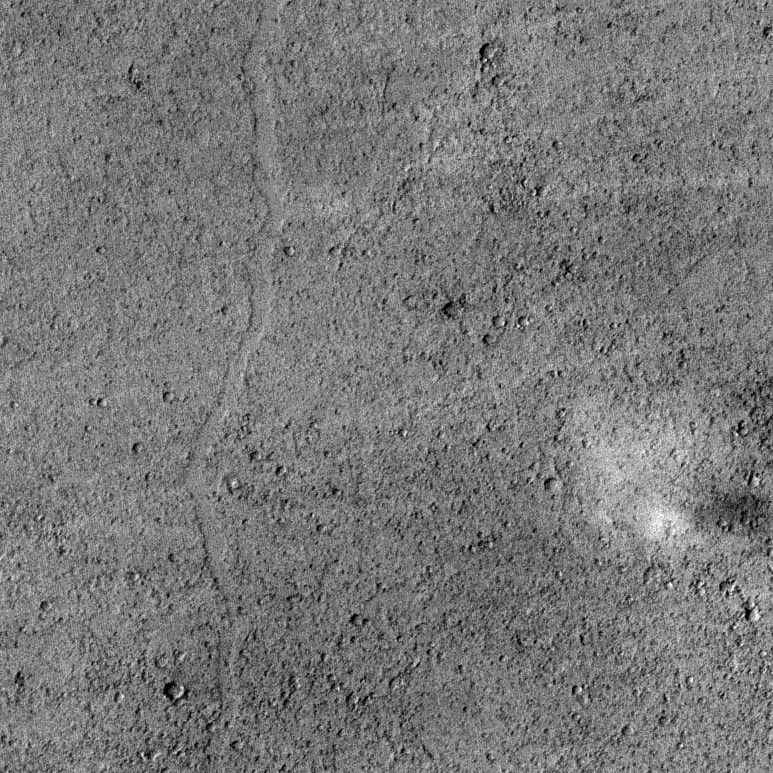
Label: dustdevil